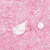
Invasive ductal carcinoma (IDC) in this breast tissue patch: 0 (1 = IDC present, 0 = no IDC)